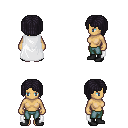
a pixel art fantasy rpg character, female body template, human, tanned skin, white cape, teal pants, raven pageboy hairstyle, black shoes, four views (front, back, left, right), 2x2 character sprite sheet, small pixel art, hard edges, no anti-aliasing